Field crop: tomato
Growth stage: 2
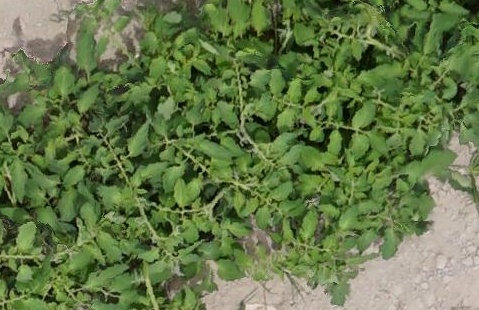
Species: tomato